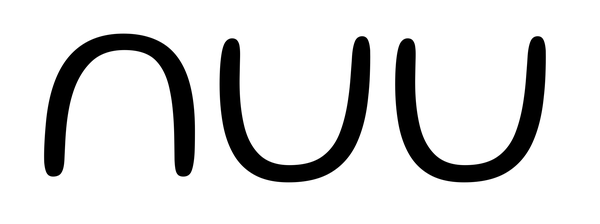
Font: Gluten_ExtraLight